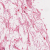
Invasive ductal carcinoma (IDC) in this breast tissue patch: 0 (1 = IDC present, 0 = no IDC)